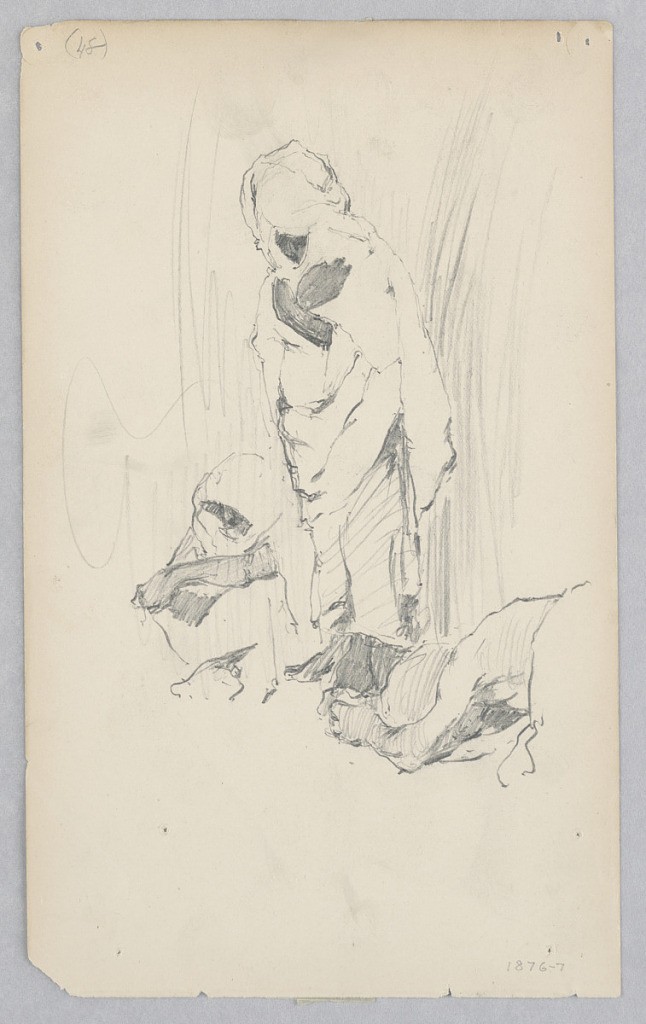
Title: Men
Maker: Robert Frederick Blum, American, 1857–1903
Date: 1876–1877
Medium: Graphite on wove paper
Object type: Drawing
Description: Sketch of three male figures; Center left, male figure seated with head covered; Center, male figure standing with head covered; Center right, partial view of a male figure lying on the floor with his arms covering his face.